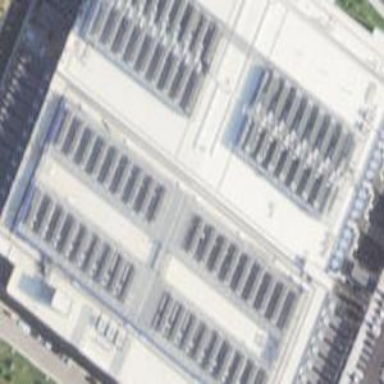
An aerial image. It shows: Data center building.